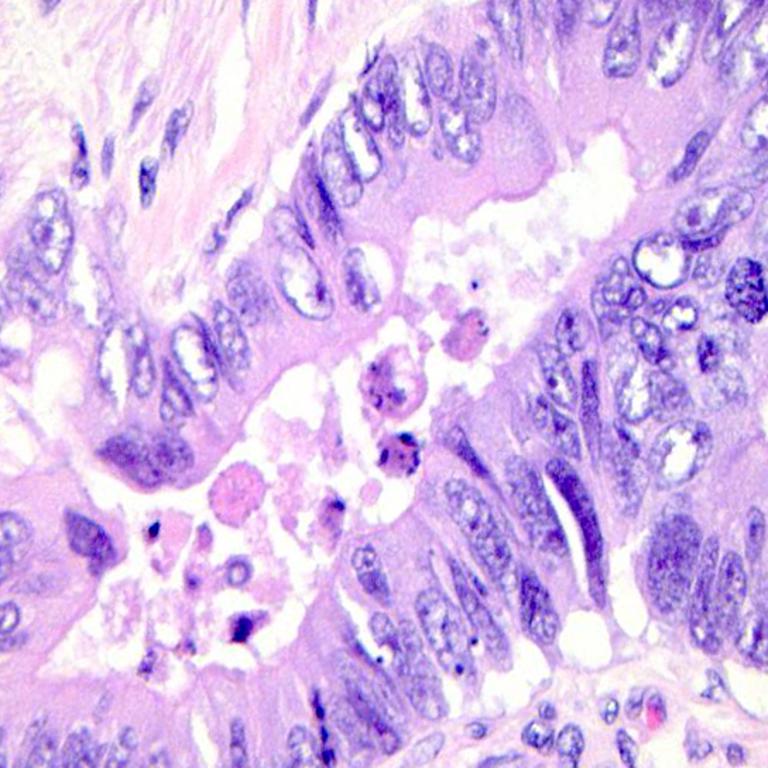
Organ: colon
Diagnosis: adenocarcinomas